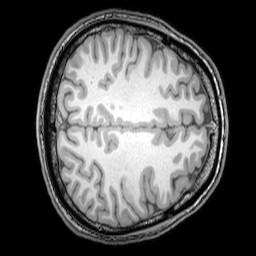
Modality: T1w
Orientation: axial
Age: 21
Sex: male
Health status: healthy
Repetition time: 0.081 s
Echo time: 0.037 s